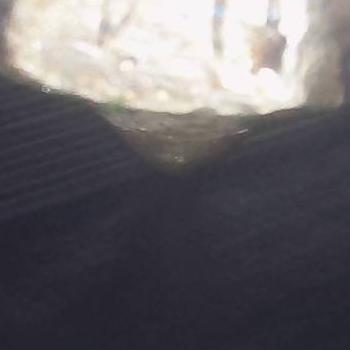
Flow rate: 235%